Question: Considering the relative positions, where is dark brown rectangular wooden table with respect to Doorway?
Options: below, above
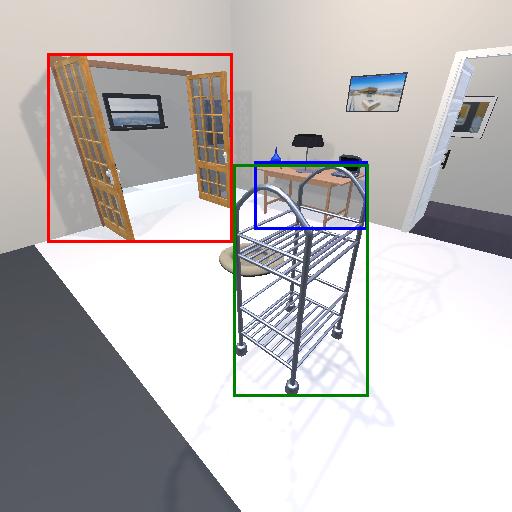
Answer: below